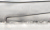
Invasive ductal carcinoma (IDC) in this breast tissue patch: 0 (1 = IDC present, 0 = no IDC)